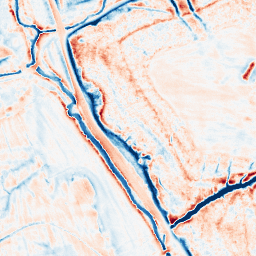
Category: edge_preserving
Decomposition family: anisotropic_diffusion
Decomposition parameters: iterations: 50
kappa: 10
gamma: 0.15
Upsampling method: sinc_hamming
Upsampling parameters: scale: 2
kernel_size: 8
Upsampling scale: 2